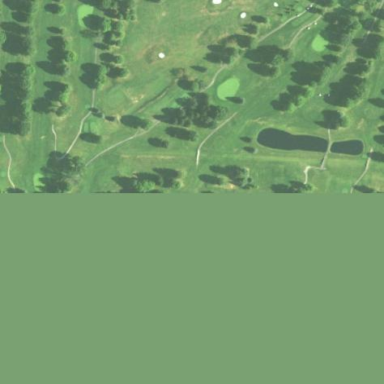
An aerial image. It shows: Golf course.